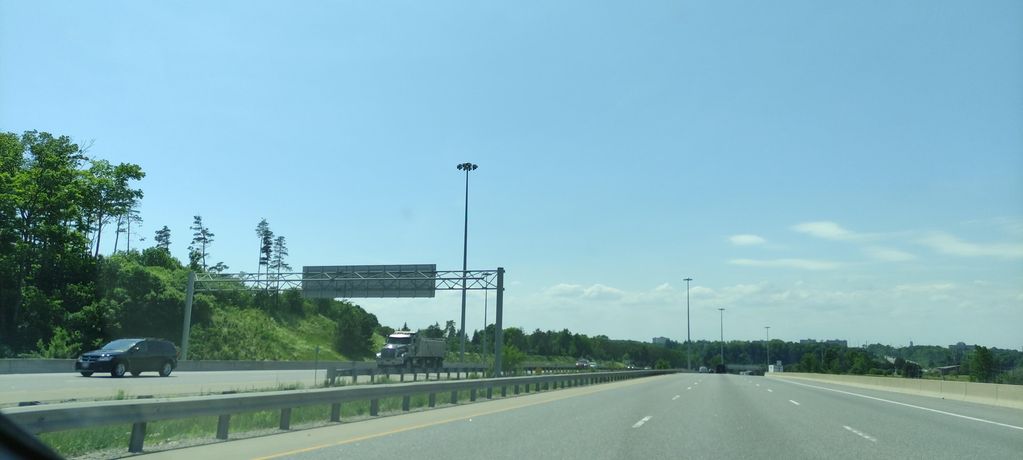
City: kitchener-waterloo